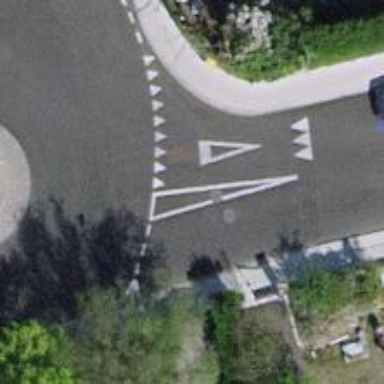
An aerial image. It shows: Traffic calming hump on the road.